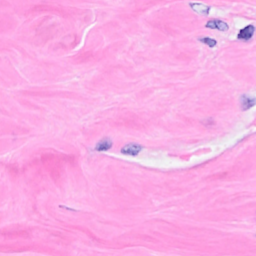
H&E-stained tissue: Breast